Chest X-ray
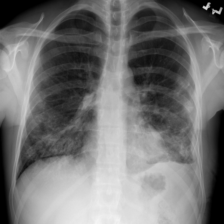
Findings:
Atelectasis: negative
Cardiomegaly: negative
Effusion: negative
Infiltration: positive
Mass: negative
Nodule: negative
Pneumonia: negative
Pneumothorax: positive
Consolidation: negative
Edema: negative
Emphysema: negative
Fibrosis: negative
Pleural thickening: negative
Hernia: negative